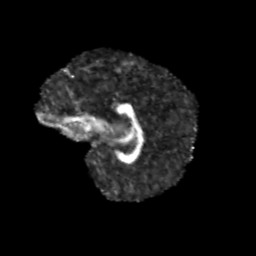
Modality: FA
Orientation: sagittal
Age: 13
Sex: female
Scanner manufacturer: siemens
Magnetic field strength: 3 T
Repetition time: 3.8 s
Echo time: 0.07 s